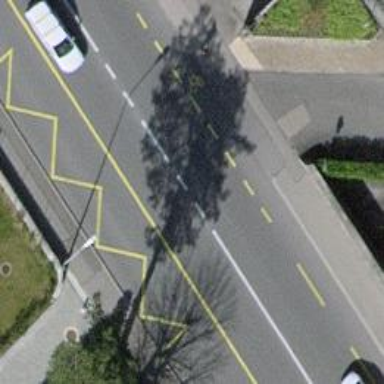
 there is shared lane for cyclists and buses on the right side."